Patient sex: M
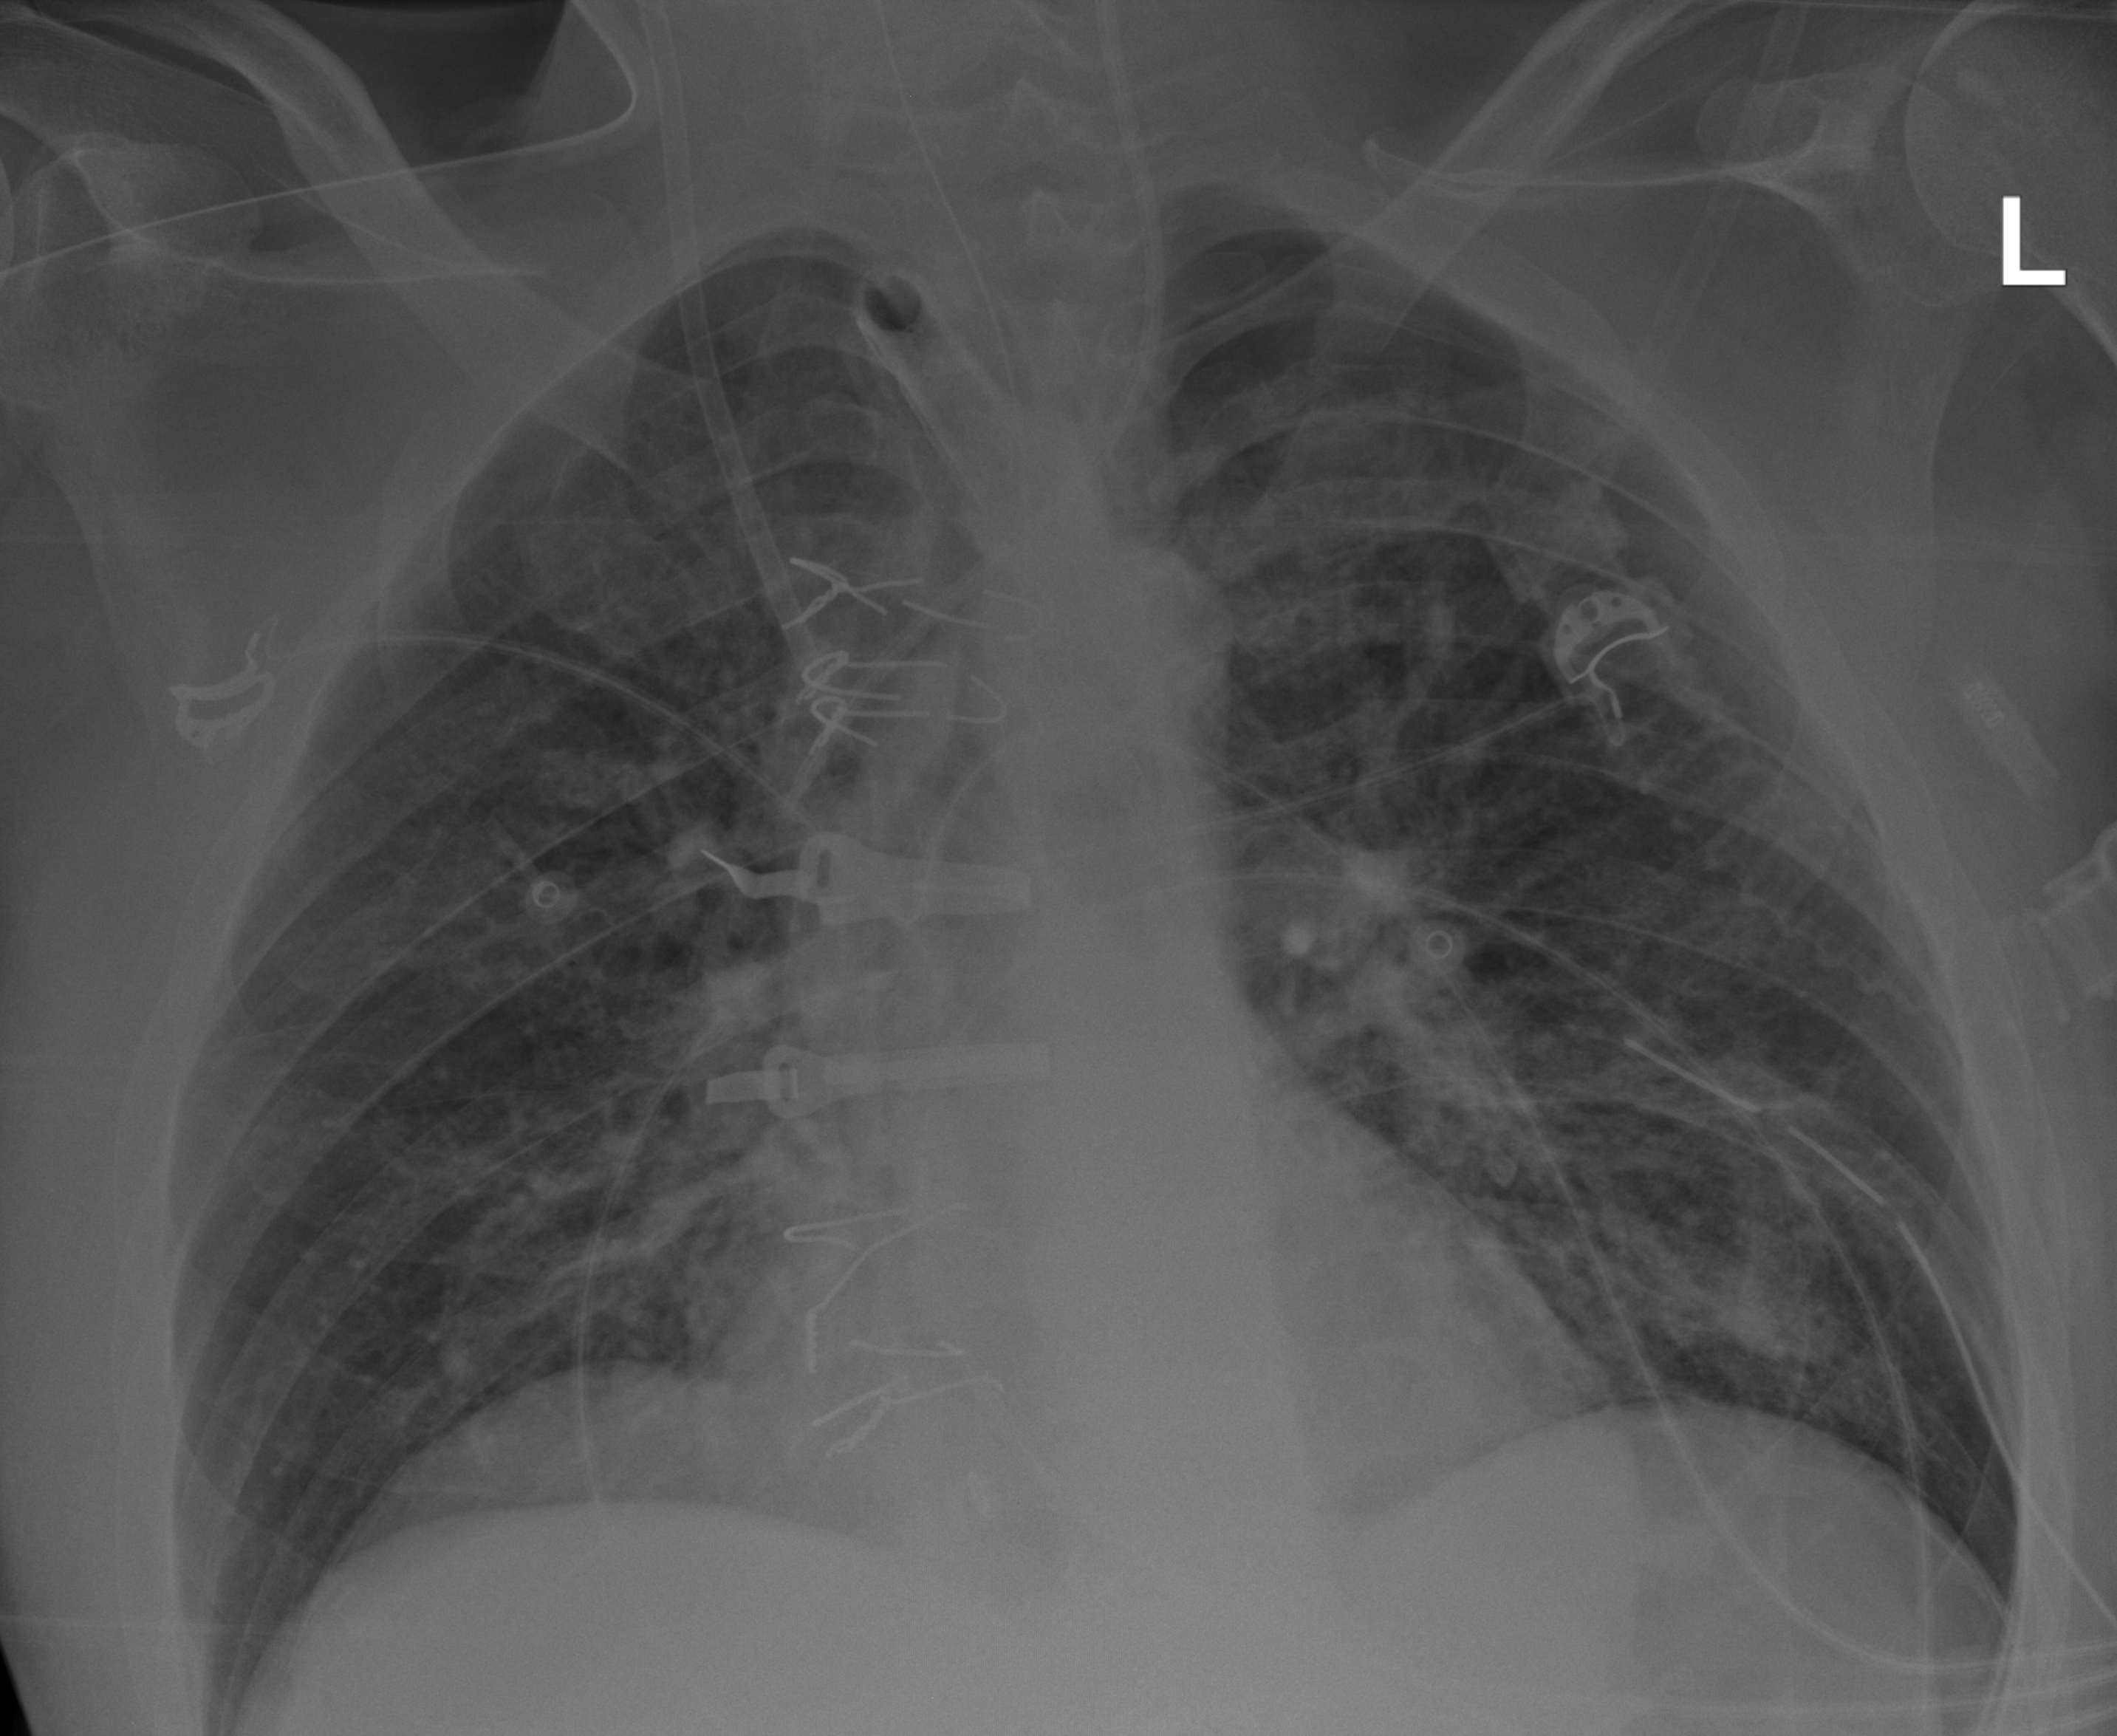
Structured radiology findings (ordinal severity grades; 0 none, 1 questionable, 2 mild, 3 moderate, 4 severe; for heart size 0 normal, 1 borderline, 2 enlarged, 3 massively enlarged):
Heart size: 0
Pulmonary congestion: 2
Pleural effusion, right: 1
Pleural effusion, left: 0
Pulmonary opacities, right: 2
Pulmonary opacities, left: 2
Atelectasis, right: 2
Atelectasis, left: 2